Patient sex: M
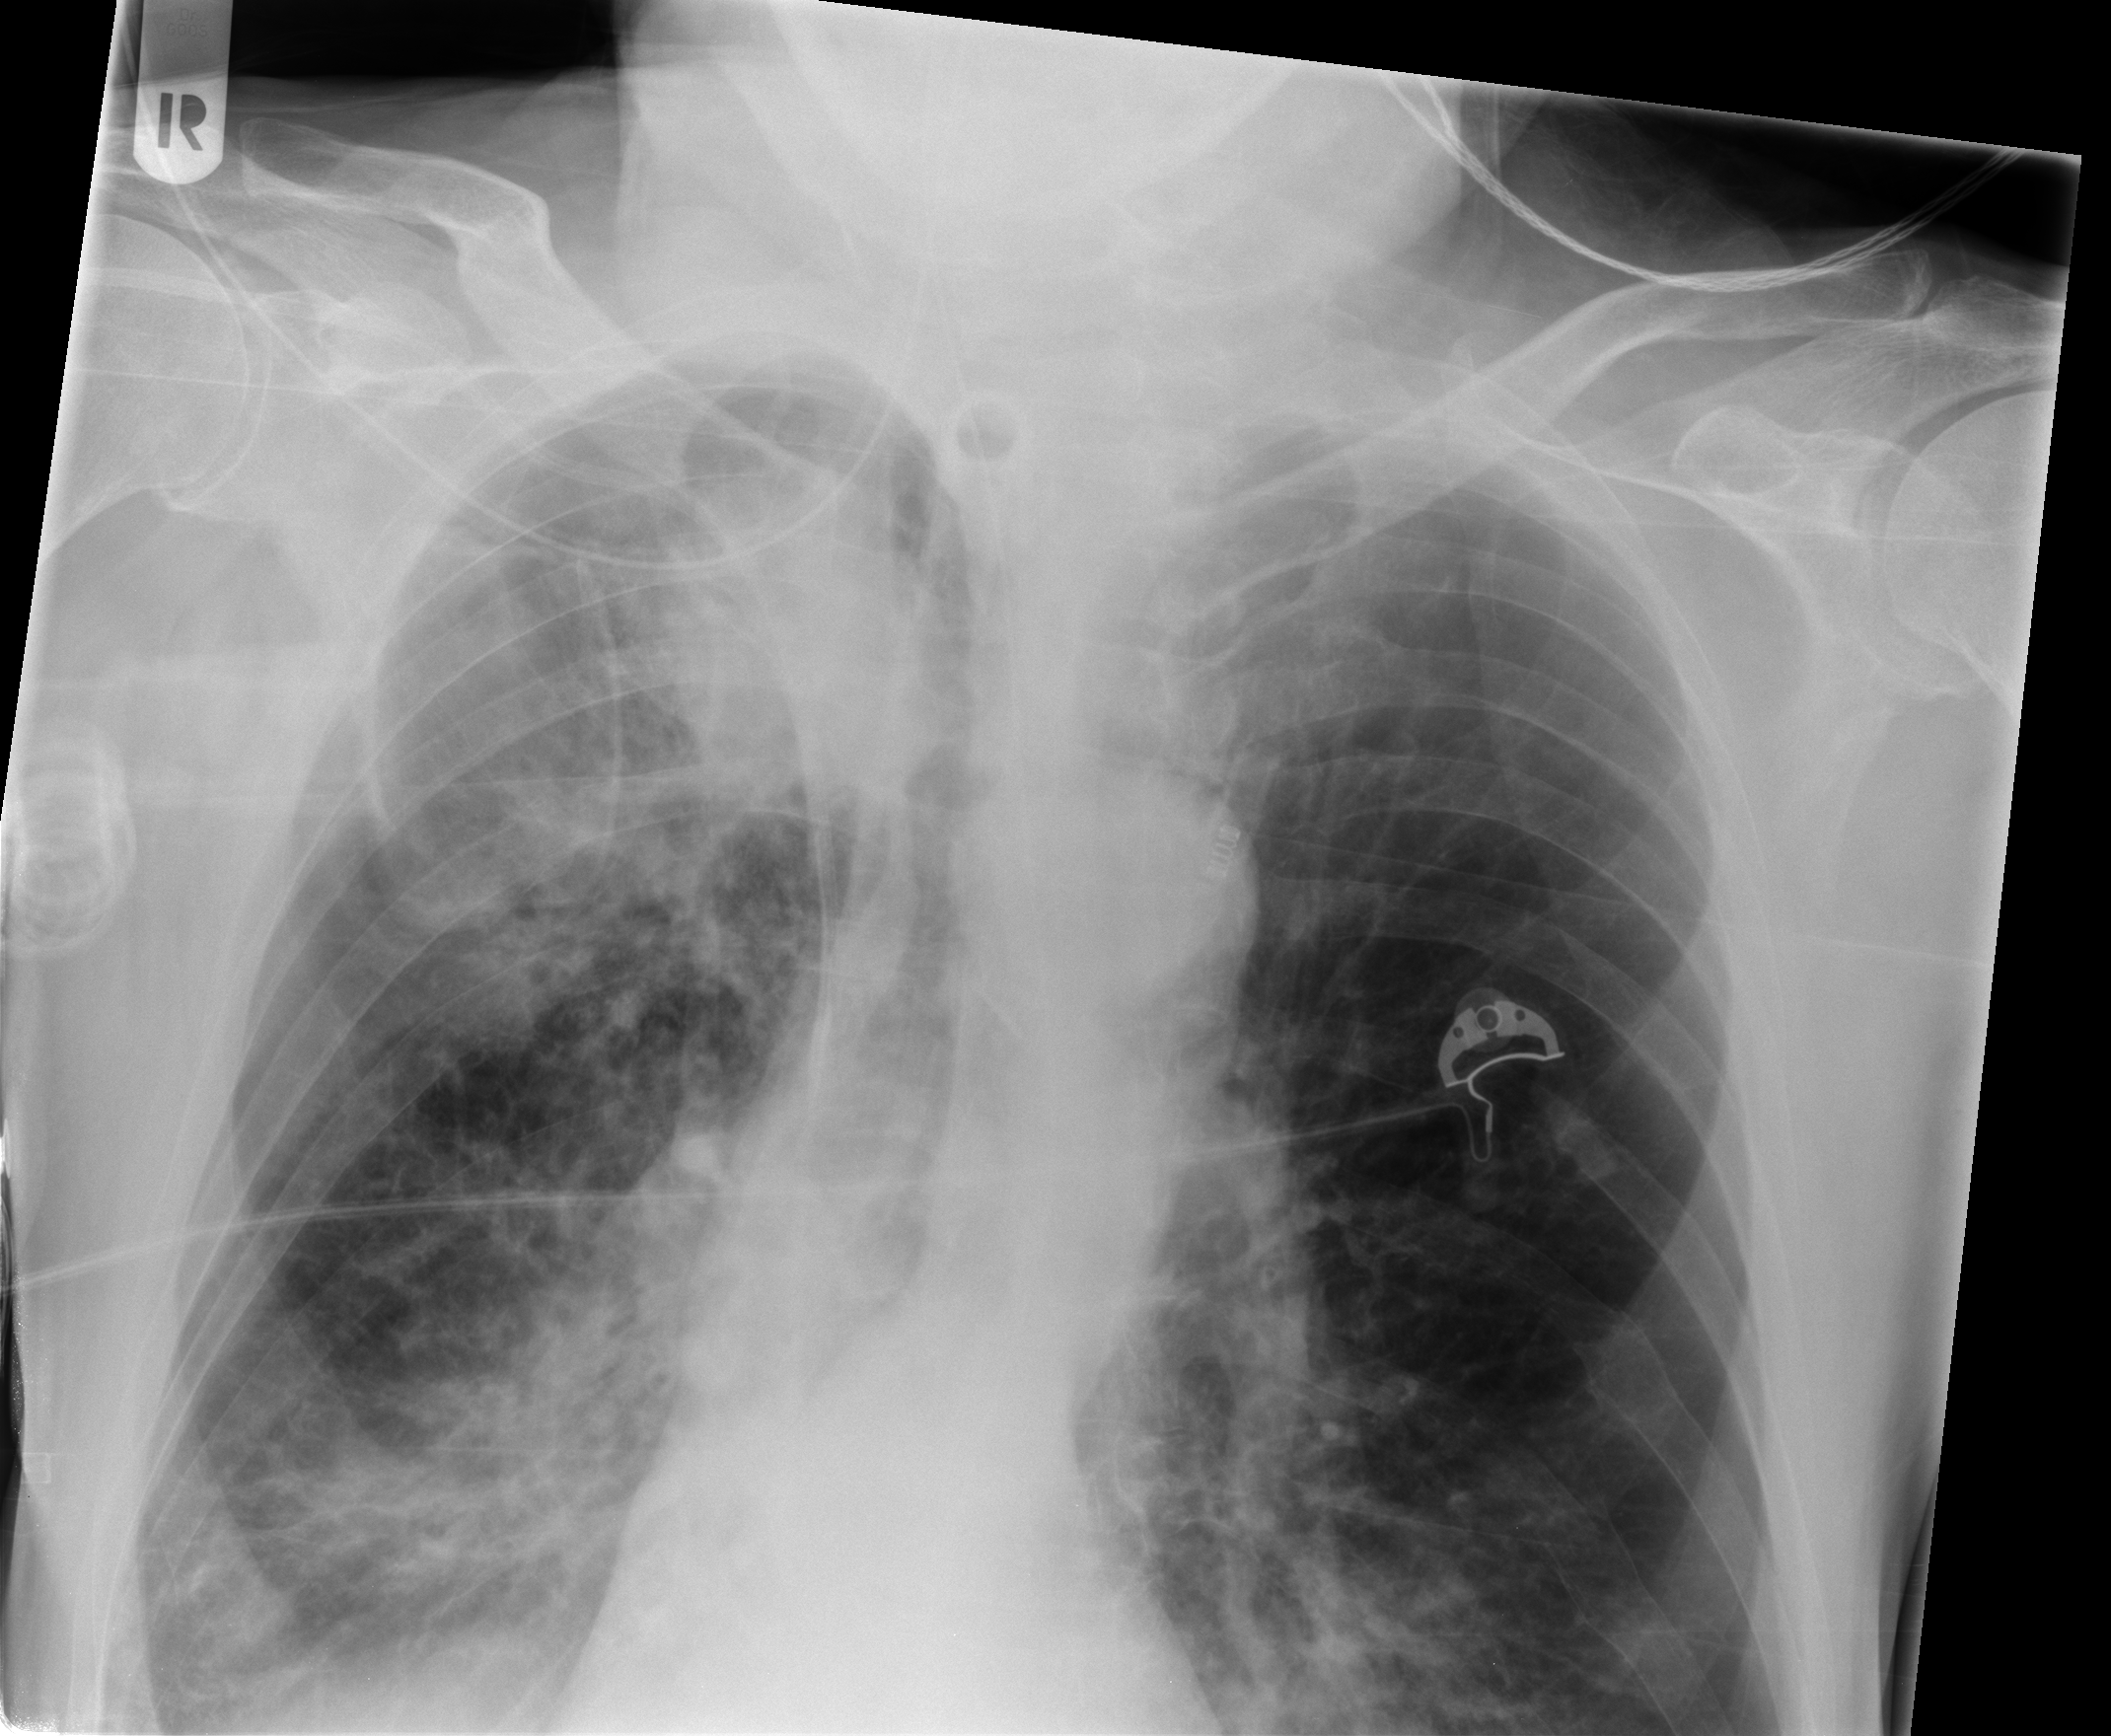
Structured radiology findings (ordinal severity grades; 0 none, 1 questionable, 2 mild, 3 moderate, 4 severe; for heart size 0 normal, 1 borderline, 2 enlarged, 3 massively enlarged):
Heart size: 0
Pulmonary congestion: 2
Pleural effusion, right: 1
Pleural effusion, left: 0
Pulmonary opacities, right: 3
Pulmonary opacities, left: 0
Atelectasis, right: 3
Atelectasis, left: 0